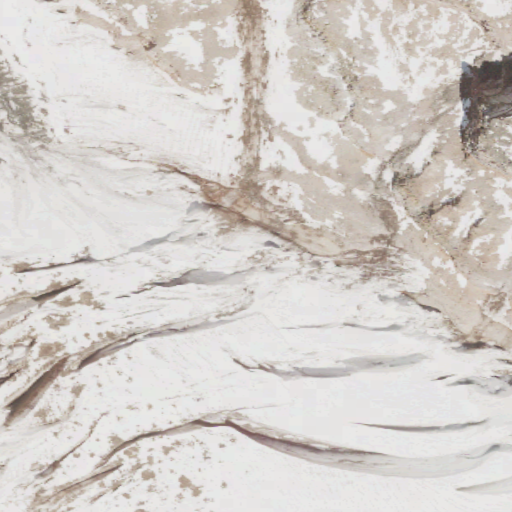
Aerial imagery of valley in Washington named Gibraltar Chute containing barren land and snow